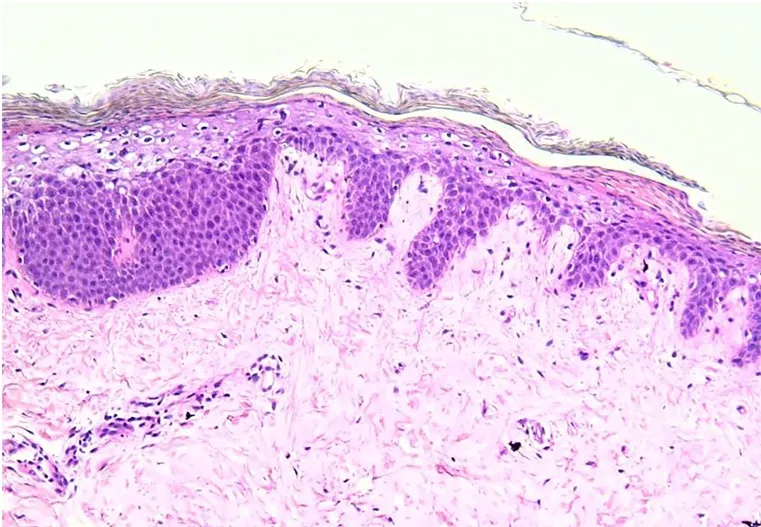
Histopathologic findings in acrodermatitis dysmetabolica and acquired acrodermatitis enteropathica. Hematoxylin-eosin-stained section of skin biopsy taken from the scaly plaques on the neck shows psoriasiform epidermal hyperplasia with the classical finding of keratinocyte pallor in the upper epidermal layer. (Hematoxylin-eosin stain; original magnification: x10).
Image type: pathology (h&e)